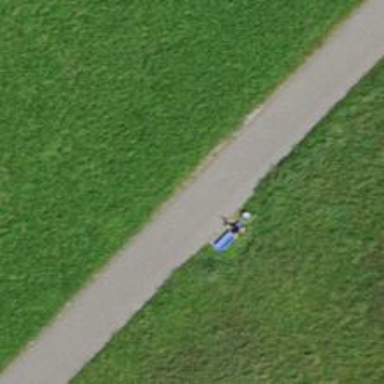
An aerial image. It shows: Blue bench.